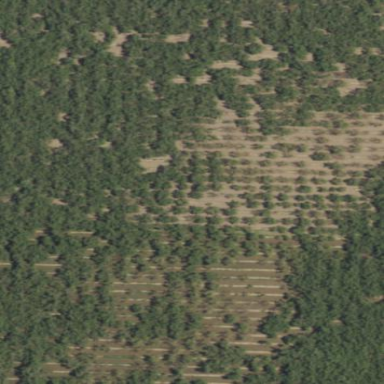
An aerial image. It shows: Orchard filled with almond trees.